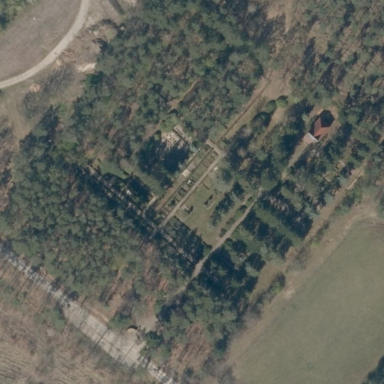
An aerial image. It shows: Cemetery.